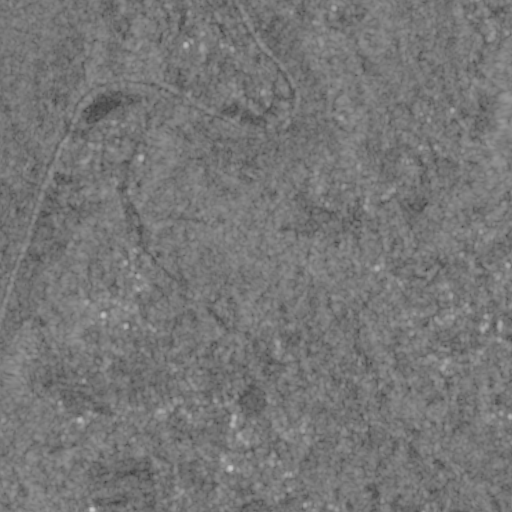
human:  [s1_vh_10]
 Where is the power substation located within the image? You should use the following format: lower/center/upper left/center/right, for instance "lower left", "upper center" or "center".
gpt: The power substation is located in the lower center of the image.
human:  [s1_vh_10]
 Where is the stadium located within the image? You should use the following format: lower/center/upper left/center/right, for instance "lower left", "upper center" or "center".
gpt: The stadium is located in the lower right of the image.
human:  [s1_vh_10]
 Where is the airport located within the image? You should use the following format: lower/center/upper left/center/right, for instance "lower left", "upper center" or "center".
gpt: There is no airport in the image.

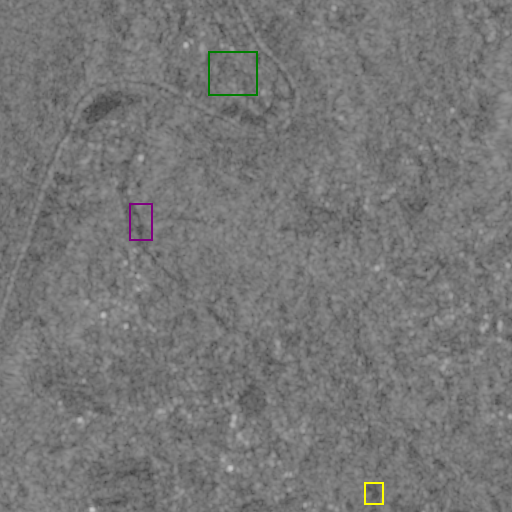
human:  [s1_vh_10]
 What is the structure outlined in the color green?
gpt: The structure outlined in green is a crop field.
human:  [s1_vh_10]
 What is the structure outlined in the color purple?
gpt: The structure outlined in purple is a park.
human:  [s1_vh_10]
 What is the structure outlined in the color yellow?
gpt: The structure outlined in yellow is a stadium.
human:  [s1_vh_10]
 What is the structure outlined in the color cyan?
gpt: There is no cyan outline.